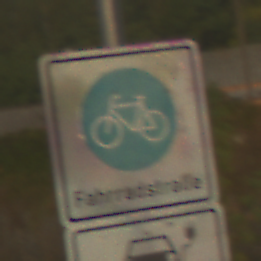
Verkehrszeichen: BeginnFahrradstrasse
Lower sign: MehrspurigeFahrzeugeFrei11
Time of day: SunriseSunset
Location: Outdoor (Suburban)
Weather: PartlyCloudy
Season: NotSpecified
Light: Natural